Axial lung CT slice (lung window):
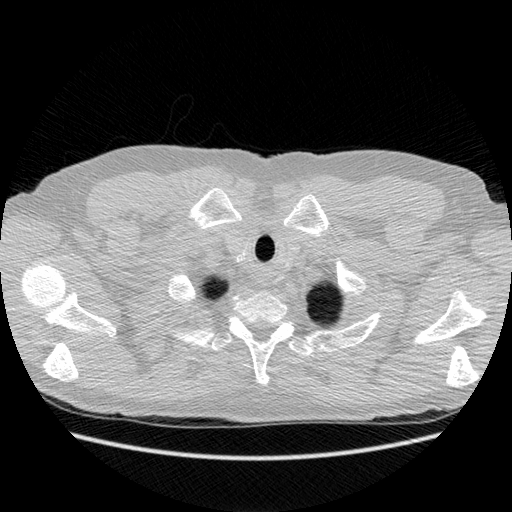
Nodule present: no